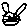
Label: cat